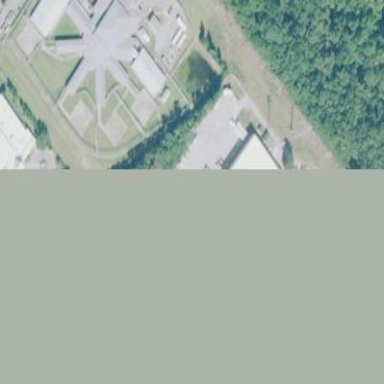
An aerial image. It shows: Prison.